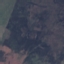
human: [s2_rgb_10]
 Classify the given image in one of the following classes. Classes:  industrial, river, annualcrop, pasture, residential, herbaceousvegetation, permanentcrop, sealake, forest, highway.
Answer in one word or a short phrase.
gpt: HerbaceousVegetation